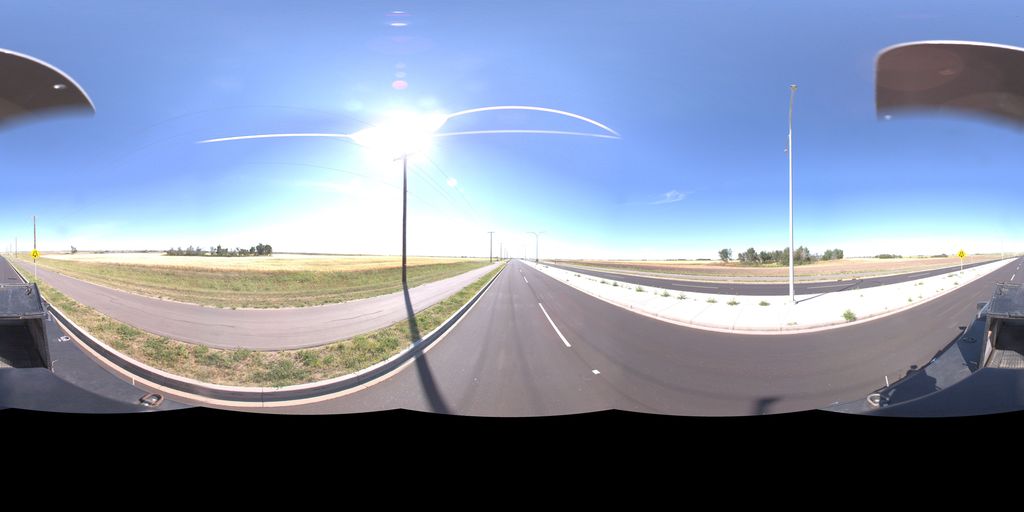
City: saskatoon